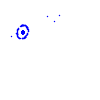
Particle: kaon